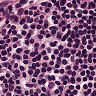
Metastatic tissue present: no